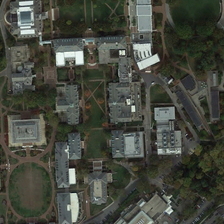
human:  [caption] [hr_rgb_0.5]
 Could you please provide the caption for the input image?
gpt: some buildings and many green trees are in a school .

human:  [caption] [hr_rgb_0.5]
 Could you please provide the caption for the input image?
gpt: some buildings and many green trees are in a school .

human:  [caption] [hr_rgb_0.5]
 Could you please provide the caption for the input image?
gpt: the school is divided into four main areas .

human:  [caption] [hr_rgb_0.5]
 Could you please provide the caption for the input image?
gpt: near the school building is a dark green vegetation .

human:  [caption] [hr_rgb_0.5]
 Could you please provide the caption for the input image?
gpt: near the school building is a dark green vegetation .